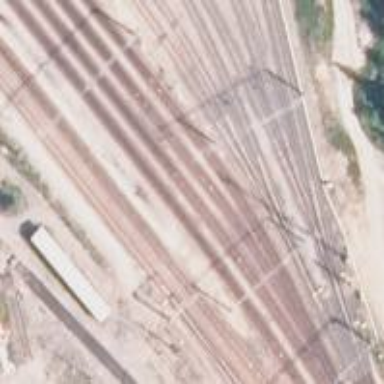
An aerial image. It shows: Railway signal.